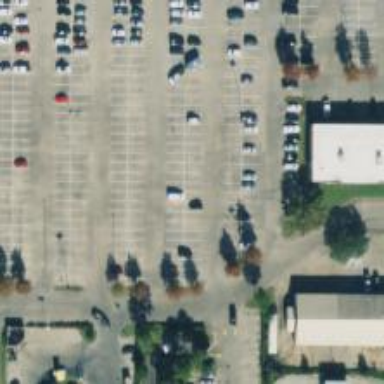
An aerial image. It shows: Parking space.